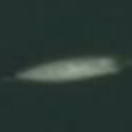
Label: civil